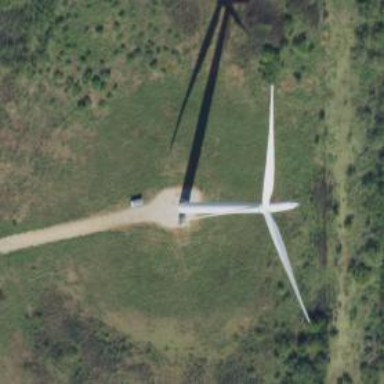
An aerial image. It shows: Wind generator using wind turbines of horizontal axis.